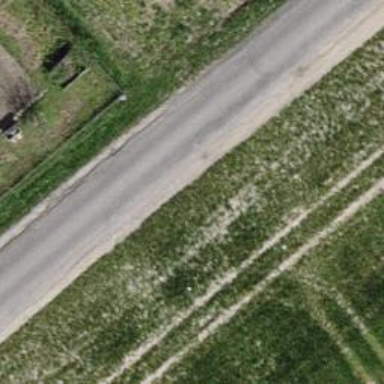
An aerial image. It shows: Unclassified road with asphalt surface.